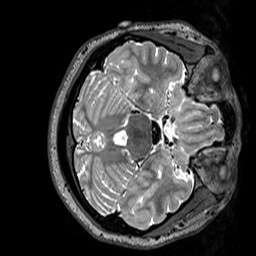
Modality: T2w
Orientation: axial
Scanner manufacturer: siemens
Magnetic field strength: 3 T
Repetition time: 3.2 s
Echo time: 0.406 s